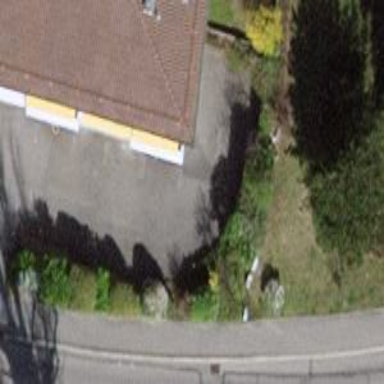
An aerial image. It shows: Driveway.